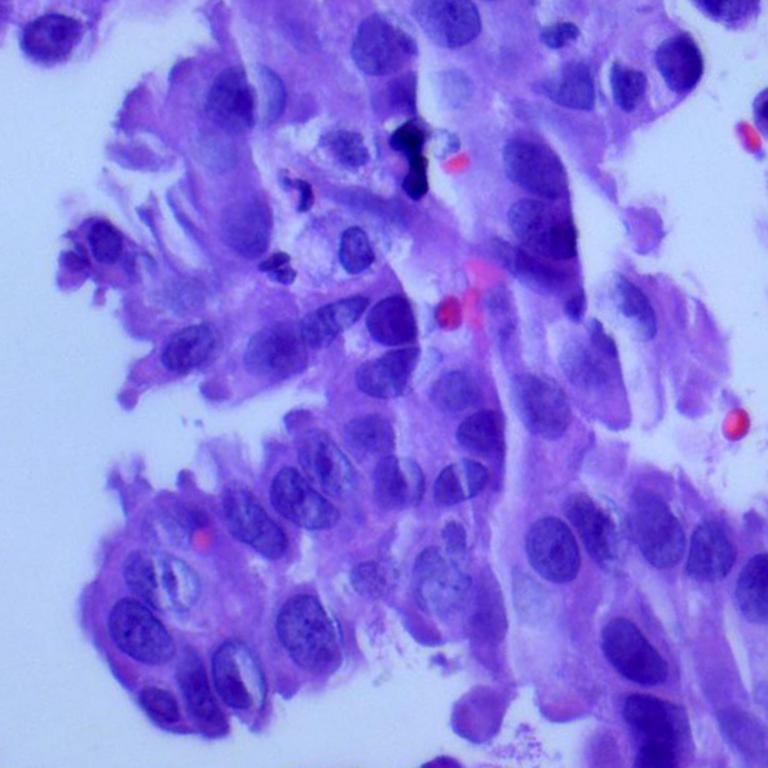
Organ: lung
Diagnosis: adenocarcinomas